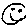
Label: smiley face